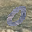
Label: 0